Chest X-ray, PA view. Patient: 35 years old, sex M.
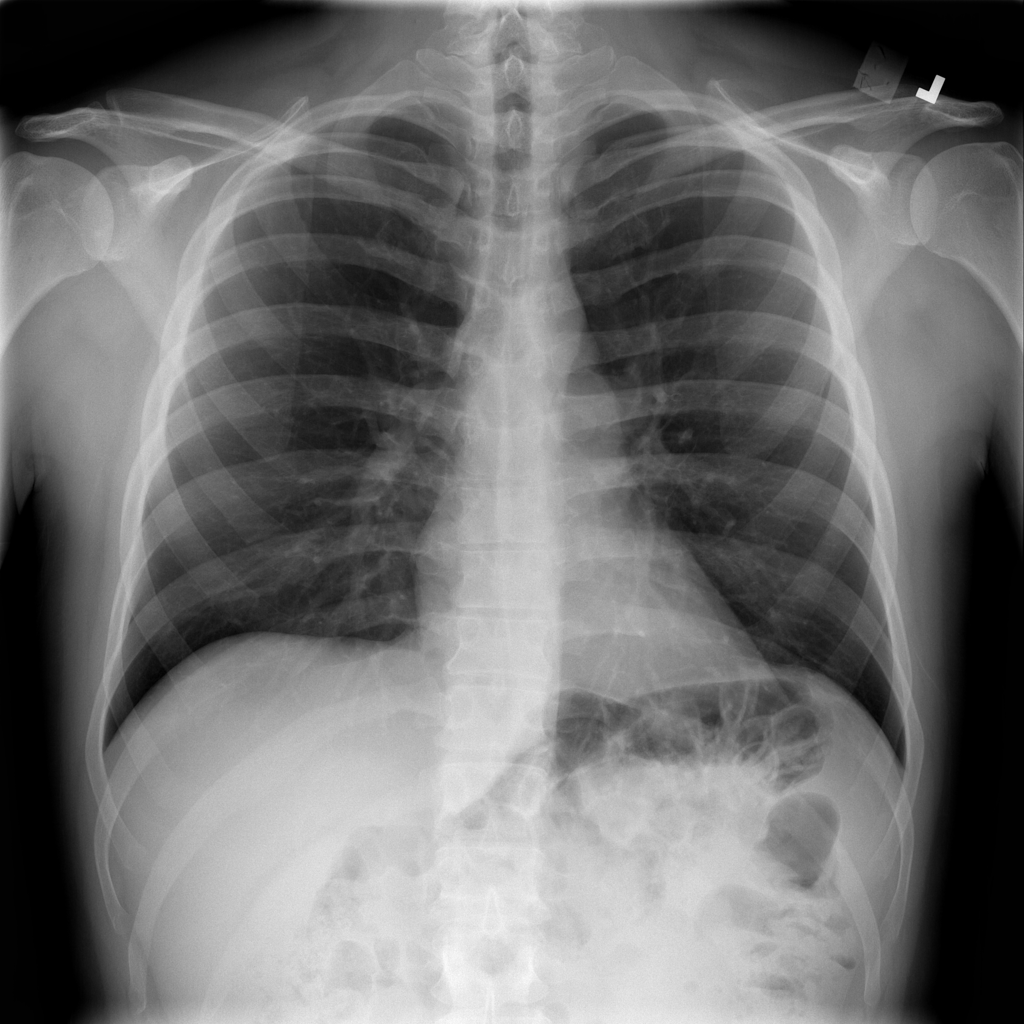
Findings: No Finding